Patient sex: F
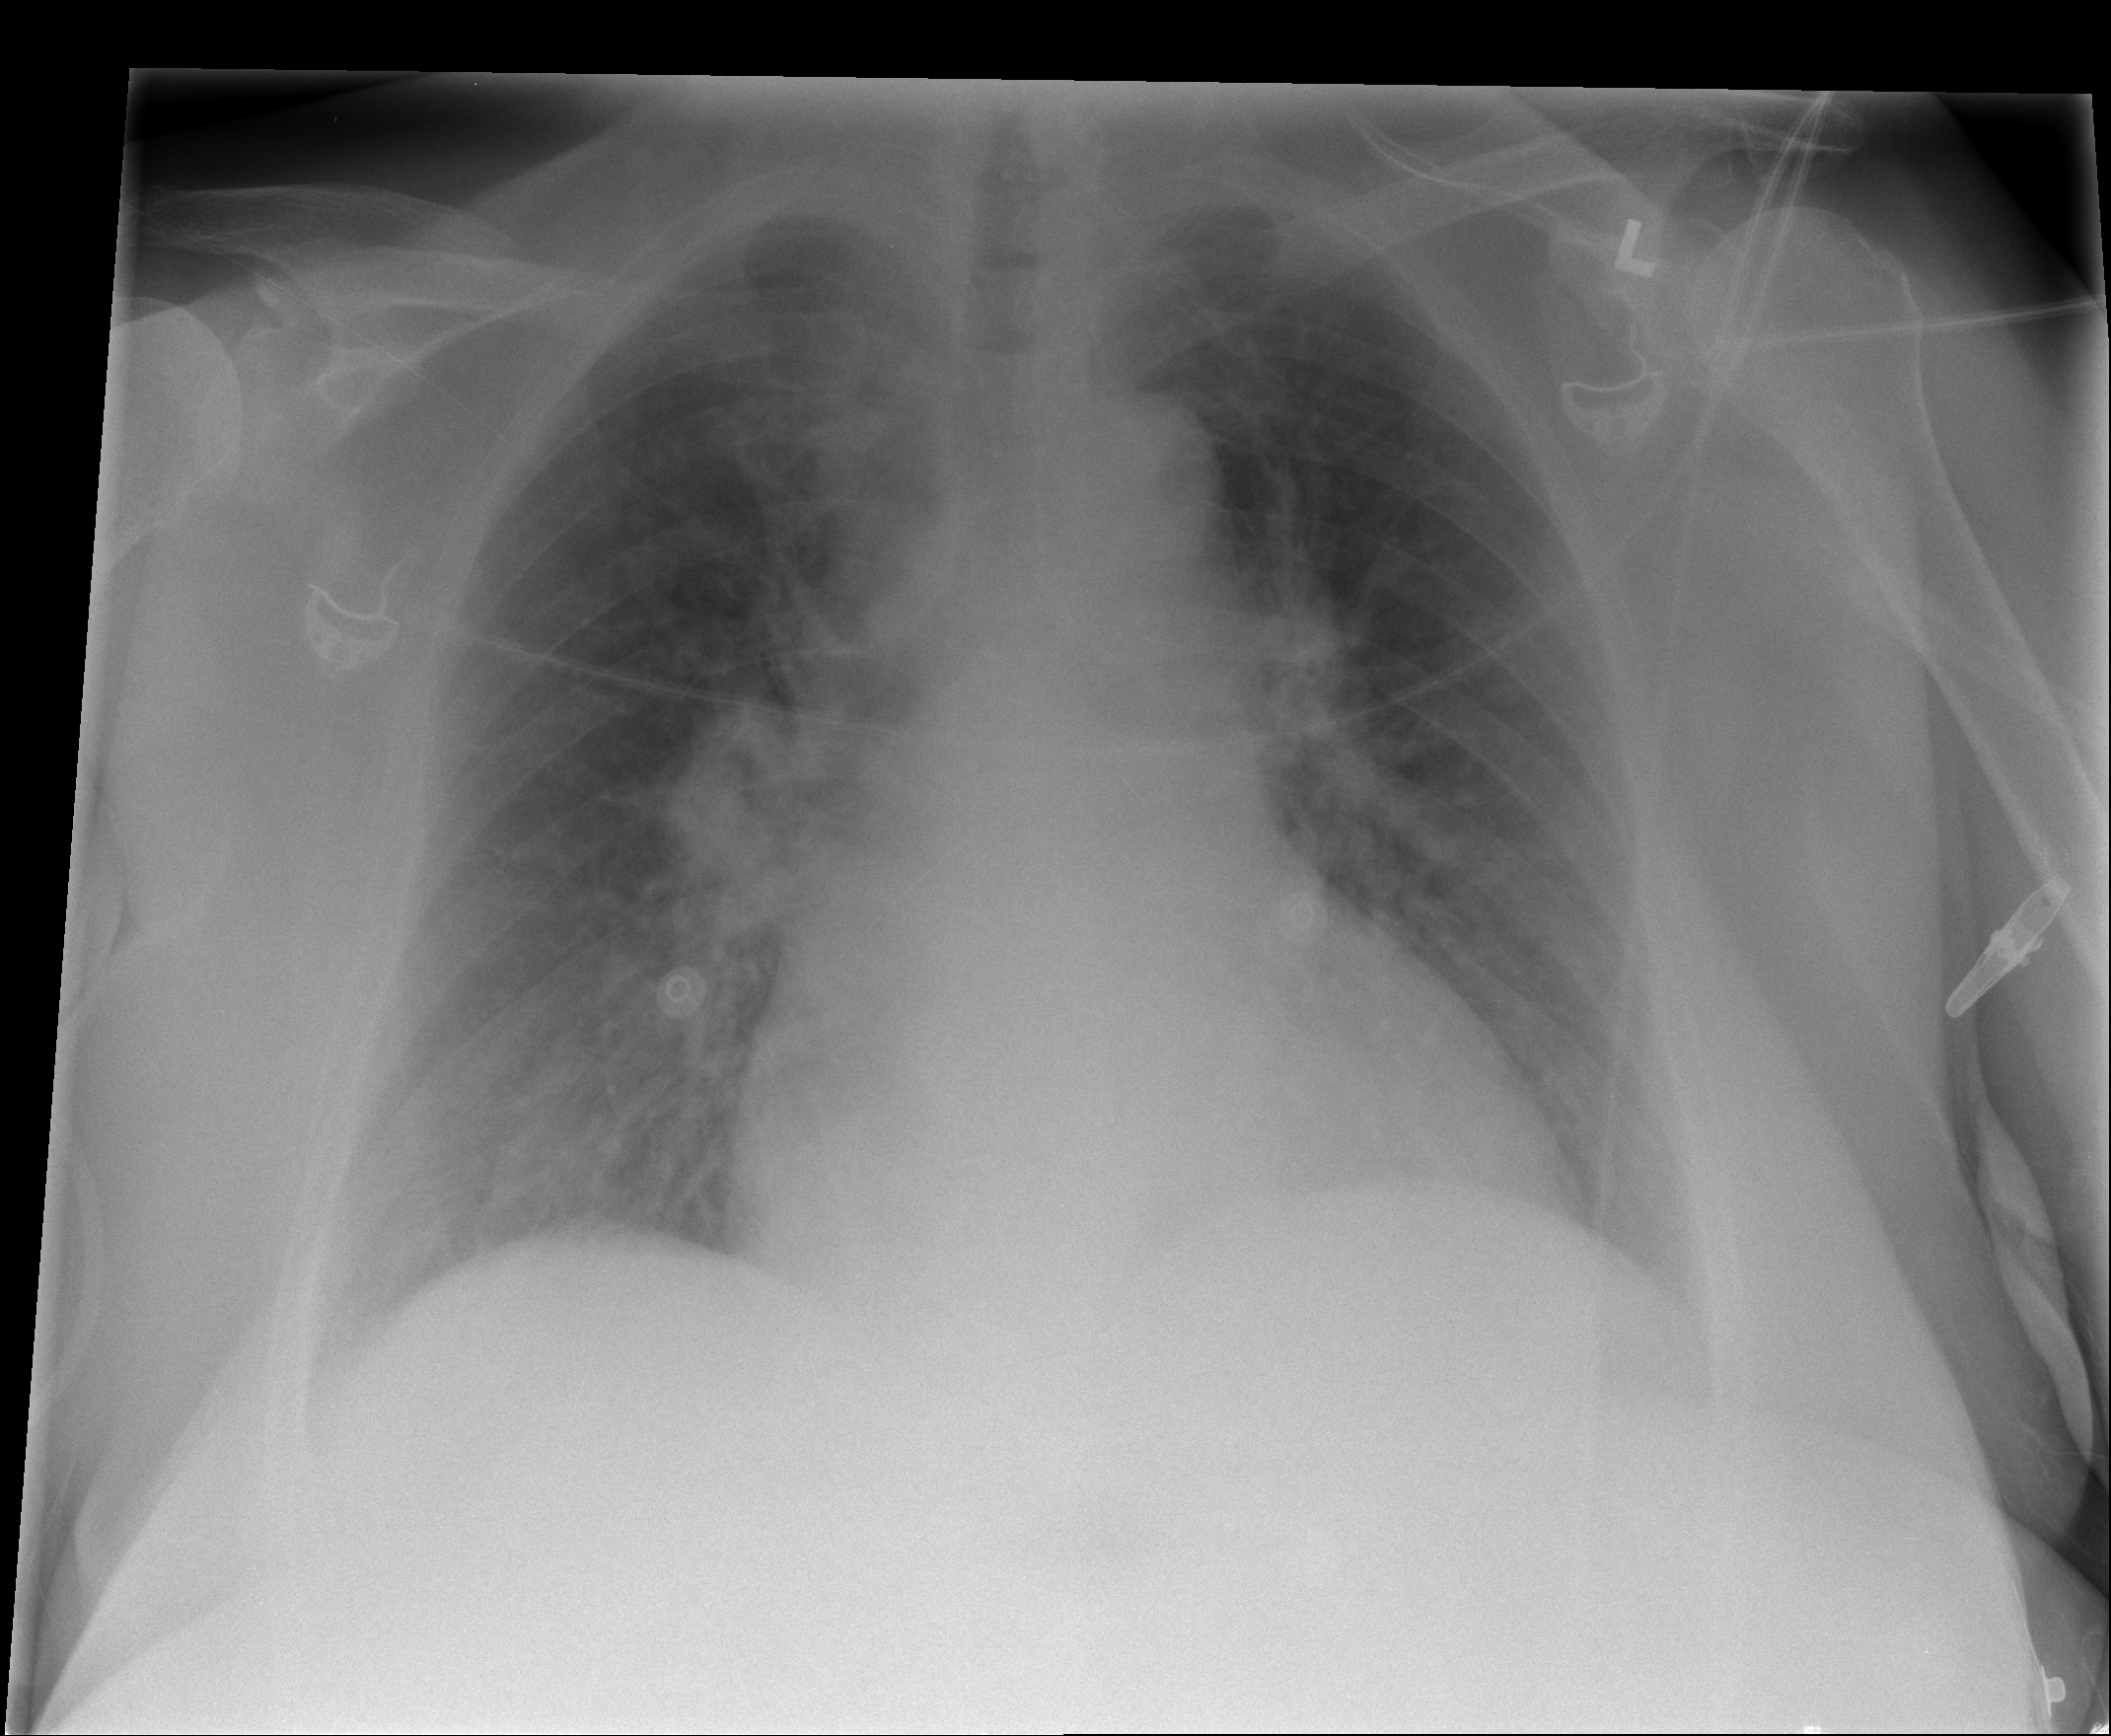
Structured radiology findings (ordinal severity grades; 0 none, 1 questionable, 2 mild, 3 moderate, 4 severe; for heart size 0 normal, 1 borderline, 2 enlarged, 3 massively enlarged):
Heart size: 2
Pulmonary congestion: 2
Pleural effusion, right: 0
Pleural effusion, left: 0
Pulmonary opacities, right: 0
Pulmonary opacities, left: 0
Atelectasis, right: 0
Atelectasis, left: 0